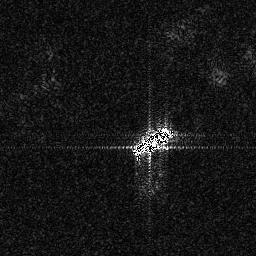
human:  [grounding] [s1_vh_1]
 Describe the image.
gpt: In the satellite image, there is  <ref>1 medium ship </ref> <box>[[51, 48, 67, 60, 0]]</box> located at center.